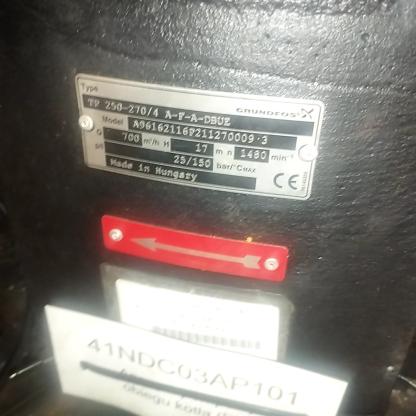
Klasa: tabliczka-znamionowa